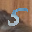
Label: 5